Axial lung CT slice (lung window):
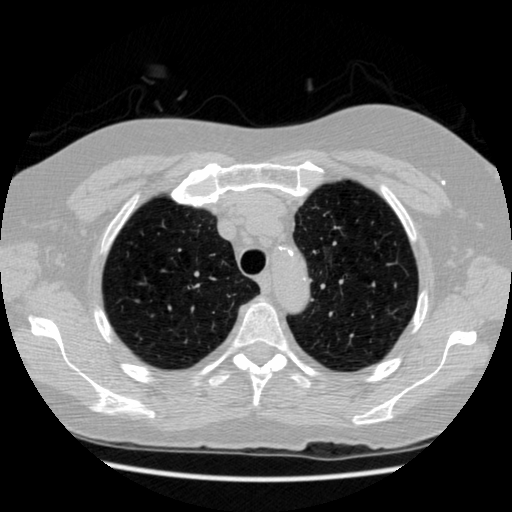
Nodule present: no